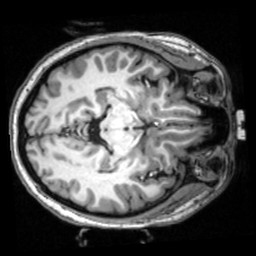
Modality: T1w
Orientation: axial
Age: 25
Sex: female
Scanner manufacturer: siemens
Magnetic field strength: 3 T
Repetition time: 2.53 s
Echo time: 0.00339 s